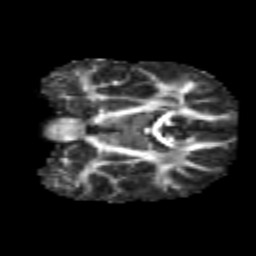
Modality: FA
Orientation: coronal
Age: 6
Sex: male
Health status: healthy